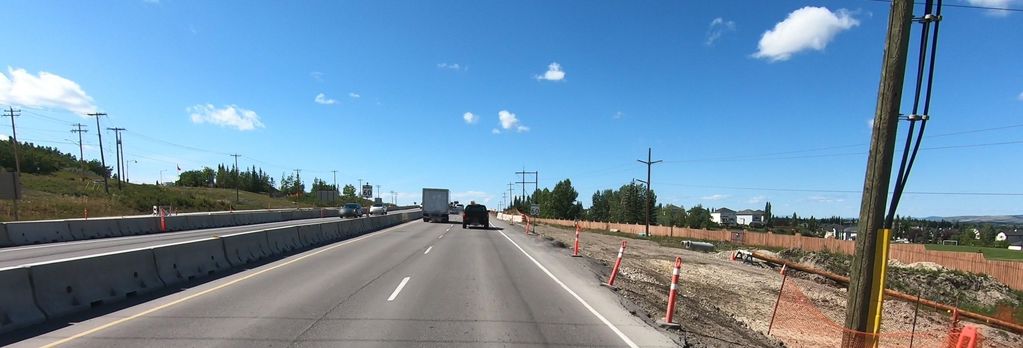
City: calgary